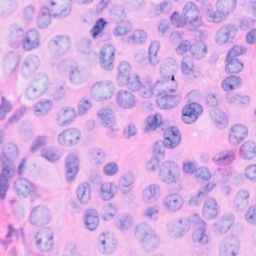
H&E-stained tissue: Breast